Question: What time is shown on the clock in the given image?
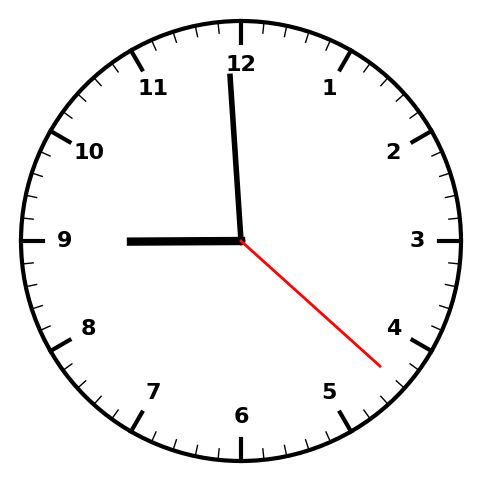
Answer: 08:59:22